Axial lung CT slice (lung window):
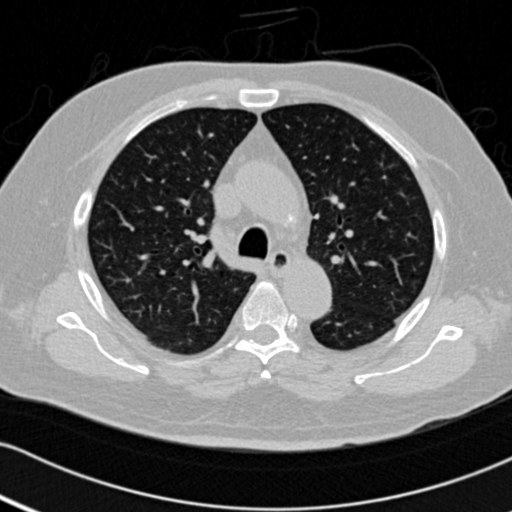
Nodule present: no